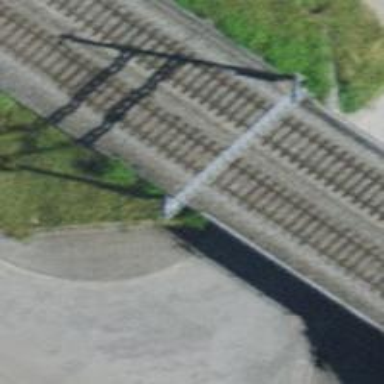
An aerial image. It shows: Bridge with electrified railway tracks featuring contact line.